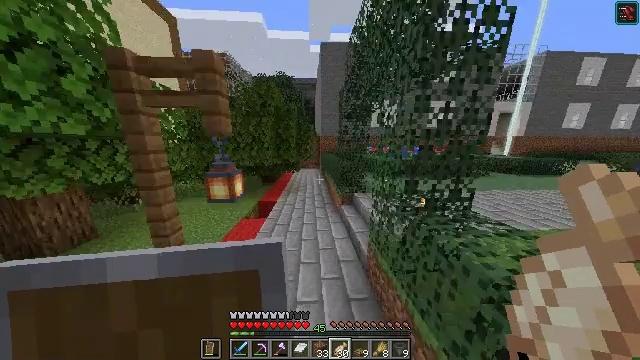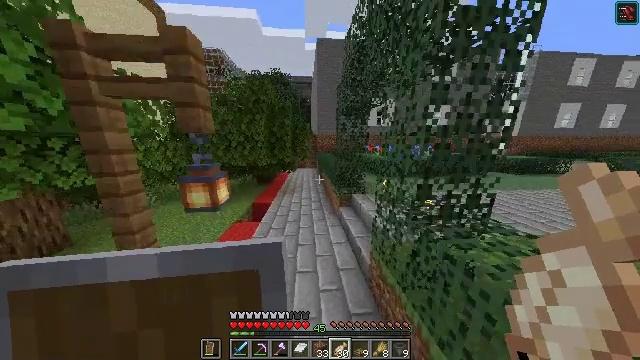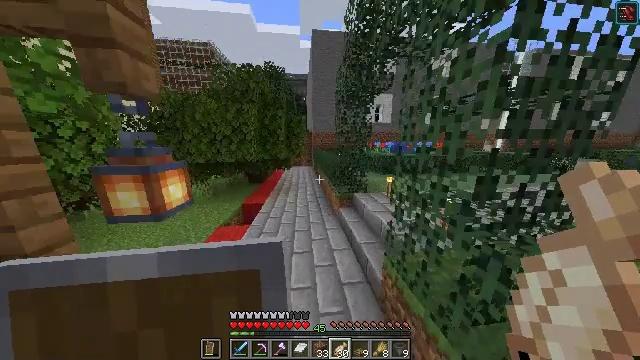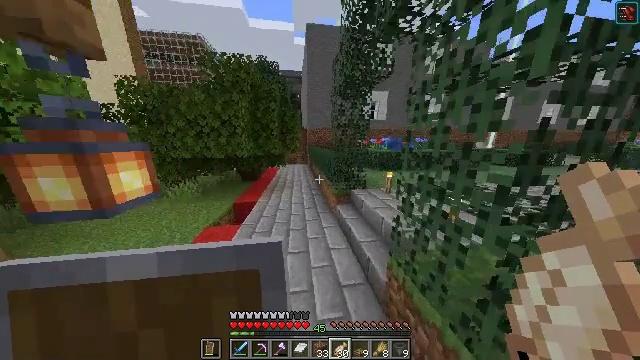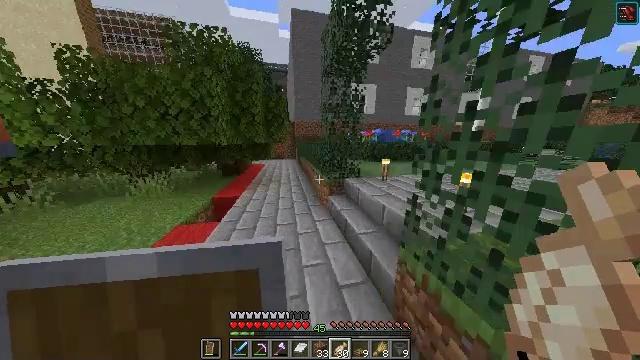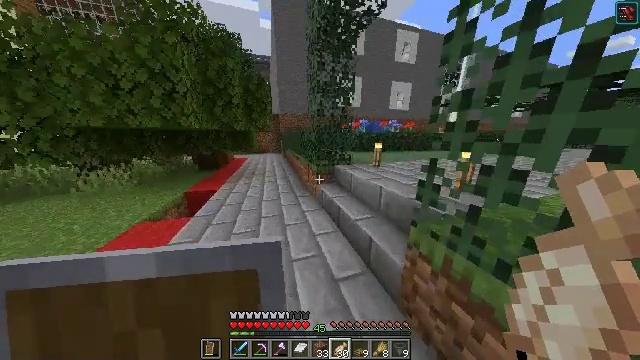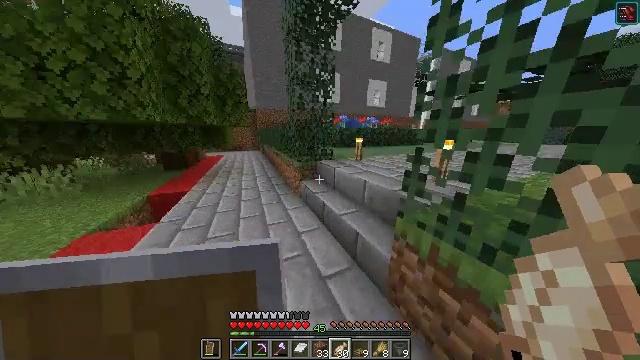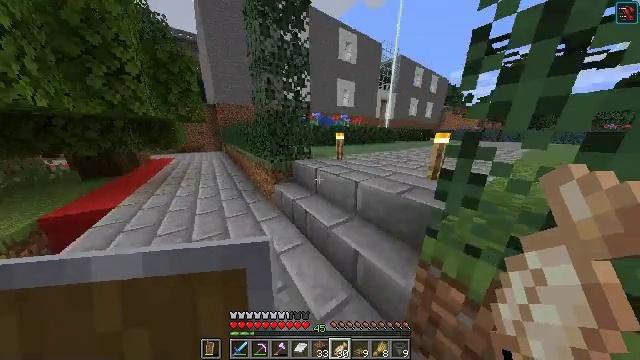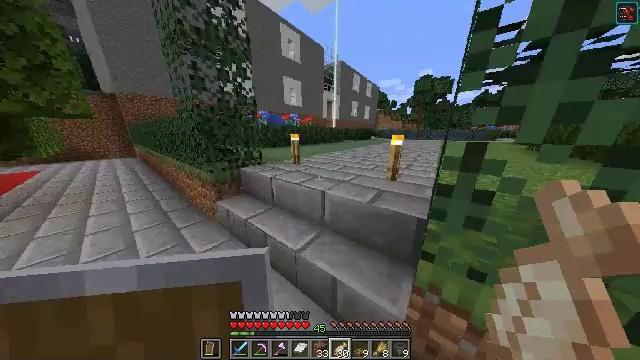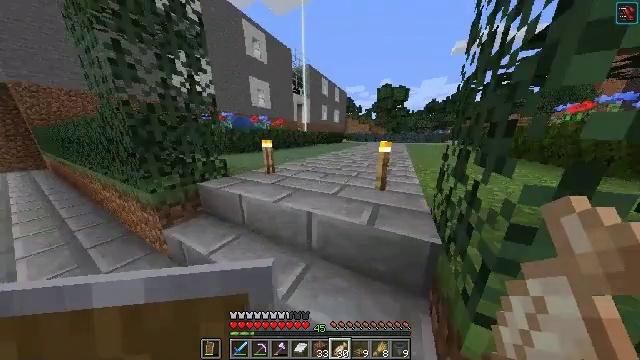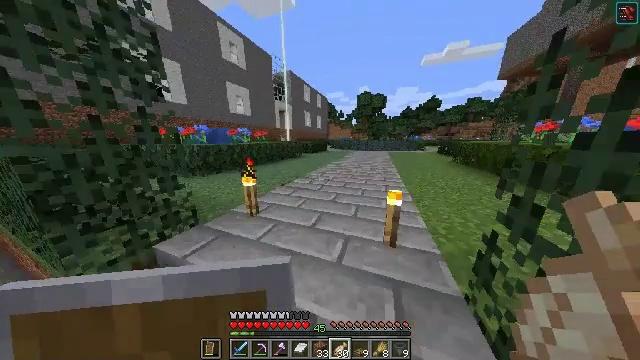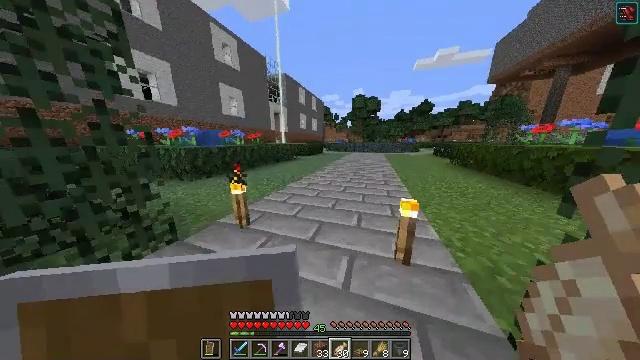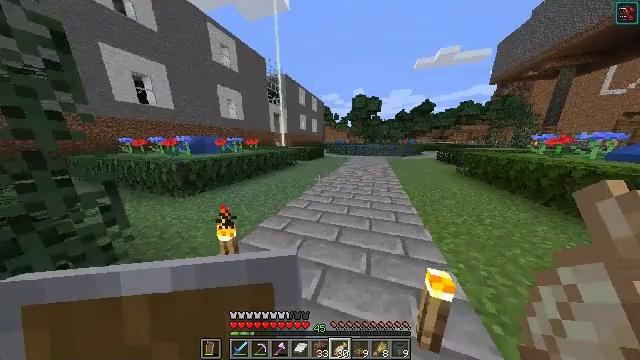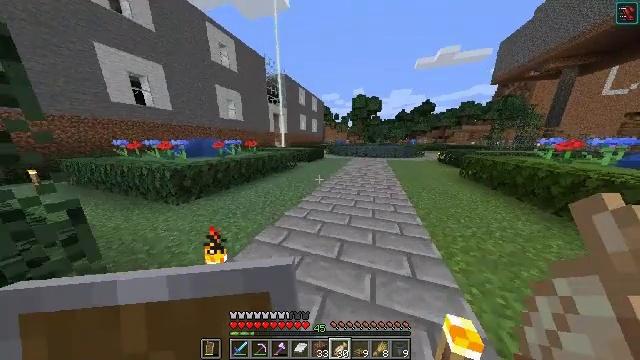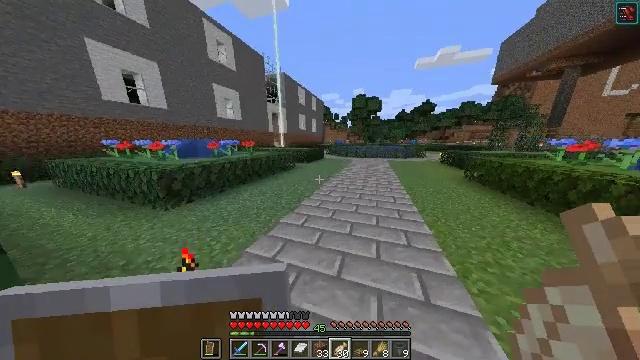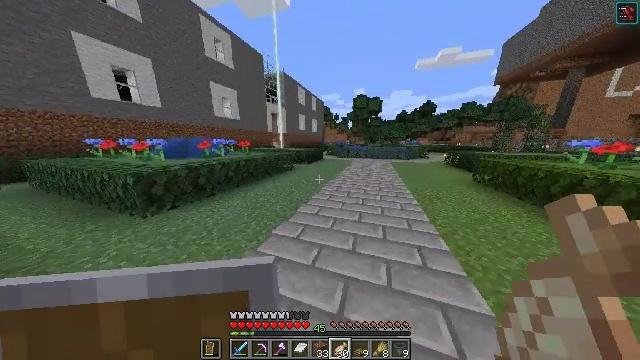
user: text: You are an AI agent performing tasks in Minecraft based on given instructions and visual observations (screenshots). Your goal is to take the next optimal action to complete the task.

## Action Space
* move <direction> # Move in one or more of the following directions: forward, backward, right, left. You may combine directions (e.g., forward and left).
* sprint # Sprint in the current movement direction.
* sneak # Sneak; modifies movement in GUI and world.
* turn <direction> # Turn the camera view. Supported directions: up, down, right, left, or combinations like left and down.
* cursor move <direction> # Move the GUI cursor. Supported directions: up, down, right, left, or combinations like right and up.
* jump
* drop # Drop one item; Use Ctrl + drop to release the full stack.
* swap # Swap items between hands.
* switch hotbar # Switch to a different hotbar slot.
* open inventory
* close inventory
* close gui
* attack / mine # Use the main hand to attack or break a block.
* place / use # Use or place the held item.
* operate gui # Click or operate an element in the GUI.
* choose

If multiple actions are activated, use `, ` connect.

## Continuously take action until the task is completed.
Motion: motion action
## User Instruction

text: Remove a bucket from the inventory.
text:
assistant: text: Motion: move forward, turn right
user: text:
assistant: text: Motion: move forward, turn right
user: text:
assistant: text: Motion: move forward, turn right
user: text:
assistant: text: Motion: move forward, turn right
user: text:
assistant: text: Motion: move forward, turn right and down
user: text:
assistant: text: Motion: move forward, turn right and down
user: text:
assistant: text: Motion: move forward, turn right
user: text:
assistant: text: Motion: move forward, turn right
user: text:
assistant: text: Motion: move forward, turn right and up
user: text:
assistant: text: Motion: move forward, turn right and up
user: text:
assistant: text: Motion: move forward, turn right
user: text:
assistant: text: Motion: move forward
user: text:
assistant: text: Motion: move forward
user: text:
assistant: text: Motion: move forward
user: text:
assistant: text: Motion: move forward
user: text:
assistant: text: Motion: move forward
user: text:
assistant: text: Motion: move forward
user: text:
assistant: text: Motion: move forward
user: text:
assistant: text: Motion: move forward
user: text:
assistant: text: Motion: move forward, turn left
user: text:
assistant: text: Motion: move forward, turn left
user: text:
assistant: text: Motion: move forward, turn left
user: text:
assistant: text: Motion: move forward, jump
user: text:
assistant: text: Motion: move forward, jump
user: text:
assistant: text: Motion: move forward, jump
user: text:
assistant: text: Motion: move forward, jump
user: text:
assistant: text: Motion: move forward
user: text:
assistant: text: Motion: move forward
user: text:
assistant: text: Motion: move forward
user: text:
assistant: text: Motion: move forward